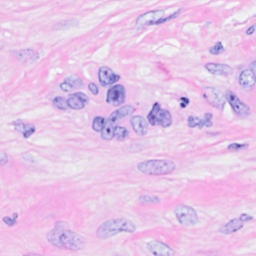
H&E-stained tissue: Breast